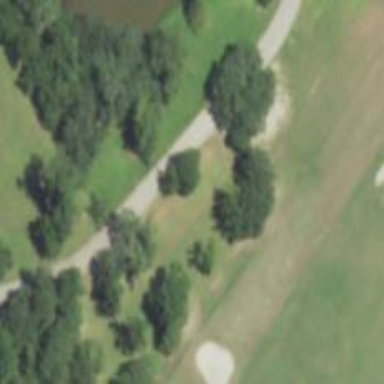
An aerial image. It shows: Golf tee.